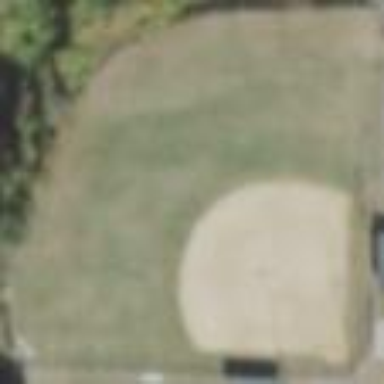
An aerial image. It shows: Baseball pitch for leisure land activities.